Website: walmart
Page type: billing-address
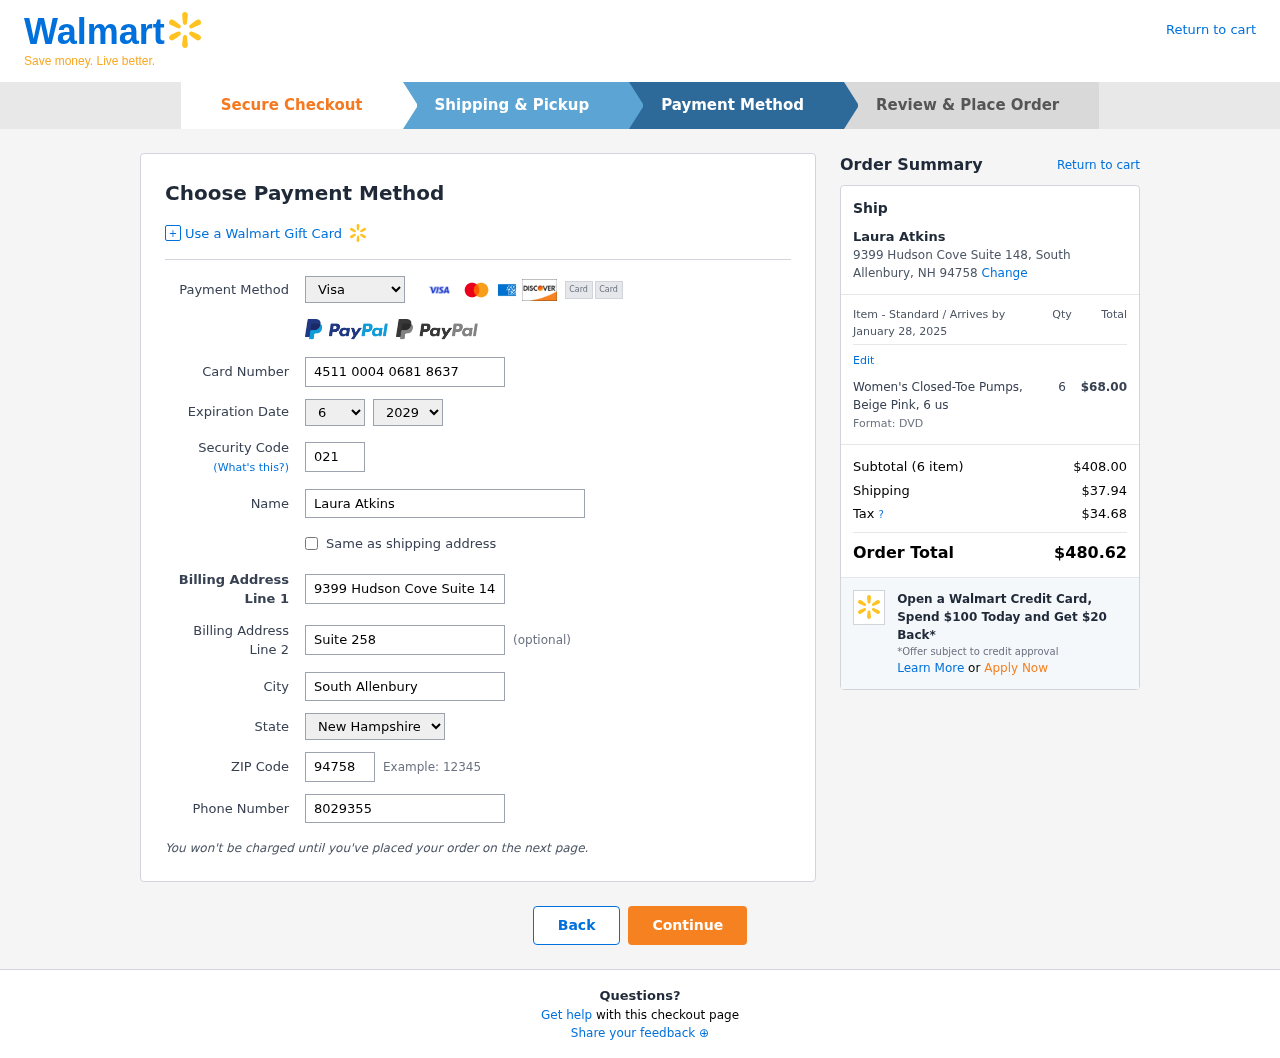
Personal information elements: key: PII_CARD_CVV
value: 021
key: PII_CARD_EXPIRY_MONTH
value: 06
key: PII_CARD_EXPIRY_YEAR
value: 29
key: PII_CARD_NUMBER
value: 4511 0004 0681 8637
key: PII_CARD_TYPE
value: Visa
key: PII_CITY
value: South Allenbury
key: PII_CITY_STATE_ZIP
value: South Allenbury, NH 94758
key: PII_FULLNAME
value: Laura Atkins
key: PII_PHONE
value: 8029355763
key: PII_POSTCODE
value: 94758
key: PII_STATE
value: New Hampshire
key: PII_STREET
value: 9399 Hudson Cove Suite 148
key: PII_STREET2
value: Suite 258
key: PII_FULLNAME2
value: Laura Atkins
Product elements: key: PRODUCT1_NAME
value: Women's Closed-Toe Pumps, Beige Pink, 6 us
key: PRODUCT1_PRICE
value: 68
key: PRODUCT1_QUANTITY
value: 6
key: PRODUCT1_DESC
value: Format: DVD
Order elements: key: ORDER_DELIVERY_DATE
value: January 28, 2025
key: ORDER_NUM_ITEMS
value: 6
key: ORDER_SUBTOTAL
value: $408.00
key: ORDER_SHIPPING_COST
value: $37.94
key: ORDER_TAX
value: $34.68
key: ORDER_TOTAL
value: $480.62